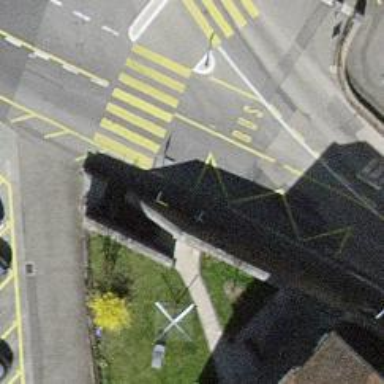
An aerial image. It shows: Bus stop with platform for public transport.